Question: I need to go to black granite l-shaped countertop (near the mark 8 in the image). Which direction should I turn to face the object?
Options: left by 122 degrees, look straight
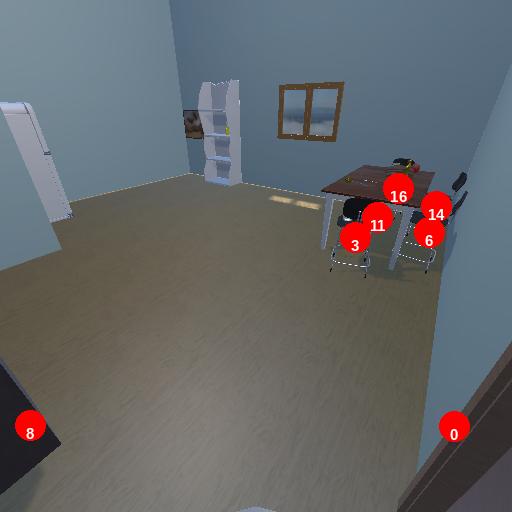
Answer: left by 122 degrees